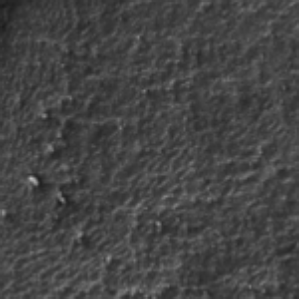
Label: frost